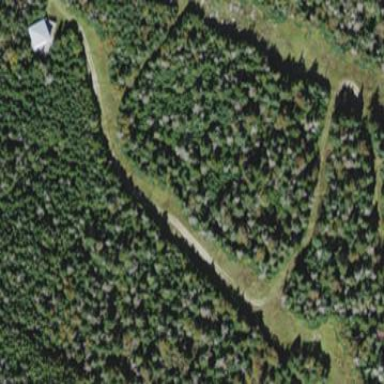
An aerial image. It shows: Woodland area covered with trees.